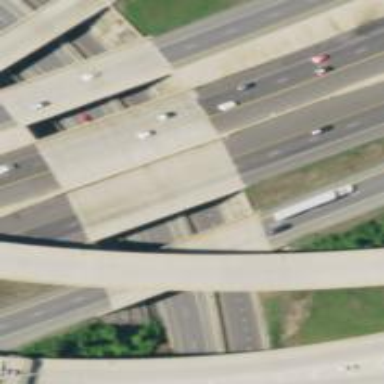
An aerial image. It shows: Motorway bridge.